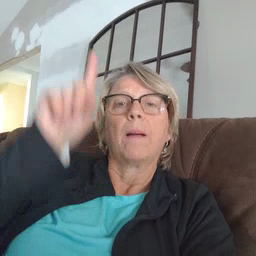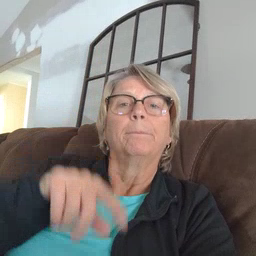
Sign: up